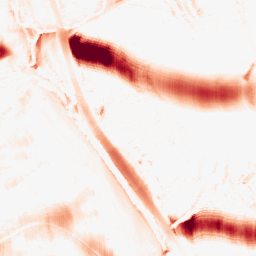
Category: morphological
Decomposition family: morphological_ellipse
Decomposition parameters: operation: opening
width: 50
height: 20
Upsampling method: edge_directed
Upsampling parameters: scale: 4
Upsampling scale: 4